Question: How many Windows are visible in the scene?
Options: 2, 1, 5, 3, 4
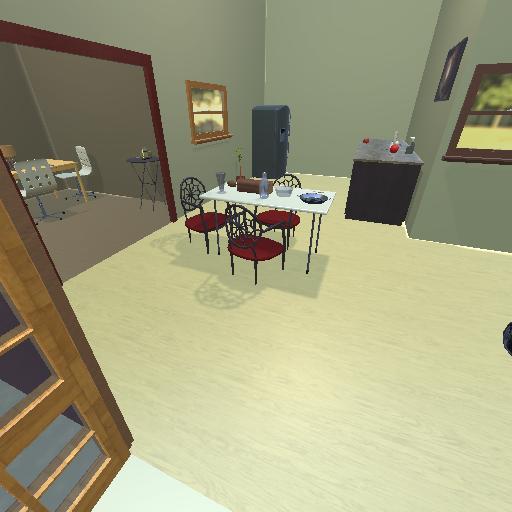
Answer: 2